Aerial crown-view tile of a tropical tree (Barro Colorado Island, Panama), acquired 20241216:
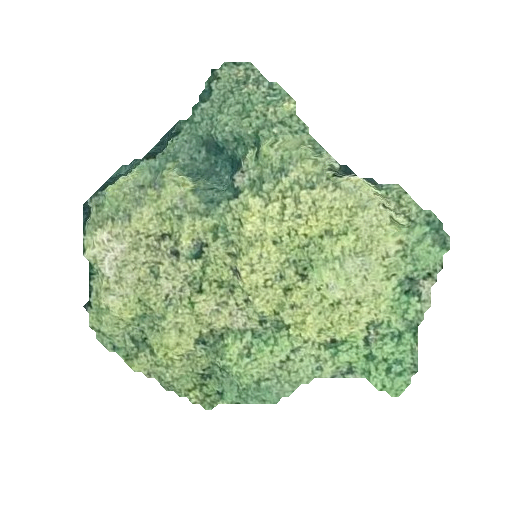
Species: Guapira myrtiflora
GBIF accepted scientific name: Guapira myrtiflora
Crown area: 121.177 m²